A scalogram (wavelet time-scale view) of one vibration snapshot from a rotating machine is shown. Diagnose the rotating machine from this image, choosing from: normal, misalignment, unbalance, looseness.
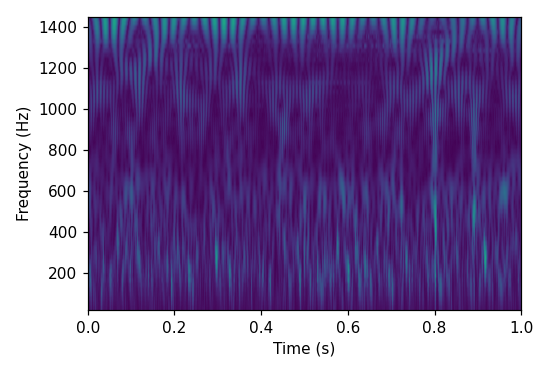
Answer: unbalance